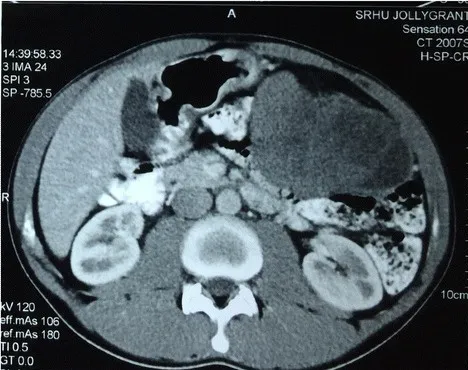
Showing a large well defined mass of 9.8 x 7.4 cms along with displacement of the bowel loops.
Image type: radiology (ct)